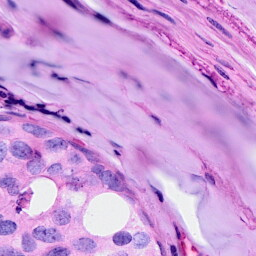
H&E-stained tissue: Breast